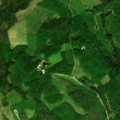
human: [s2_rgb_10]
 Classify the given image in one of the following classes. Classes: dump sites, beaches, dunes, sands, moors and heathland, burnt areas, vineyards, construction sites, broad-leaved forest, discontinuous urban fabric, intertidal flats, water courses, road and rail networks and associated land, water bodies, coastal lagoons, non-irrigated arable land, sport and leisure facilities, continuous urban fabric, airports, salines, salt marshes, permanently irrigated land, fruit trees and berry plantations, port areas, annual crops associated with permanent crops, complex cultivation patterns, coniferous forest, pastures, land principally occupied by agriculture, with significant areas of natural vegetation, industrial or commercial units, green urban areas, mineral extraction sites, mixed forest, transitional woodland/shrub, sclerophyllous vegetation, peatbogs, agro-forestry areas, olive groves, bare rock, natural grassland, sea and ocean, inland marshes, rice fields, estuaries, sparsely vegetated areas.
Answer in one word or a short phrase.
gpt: broad-leaved forest, coniferous forest, mixed forest, transitional woodland/shrub